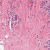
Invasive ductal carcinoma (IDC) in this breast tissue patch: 1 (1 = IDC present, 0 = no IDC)